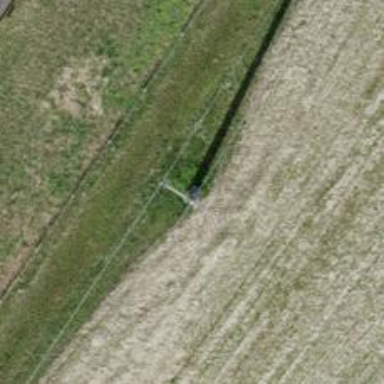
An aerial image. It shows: Concrete power pole.